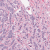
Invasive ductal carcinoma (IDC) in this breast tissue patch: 1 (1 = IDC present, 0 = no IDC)